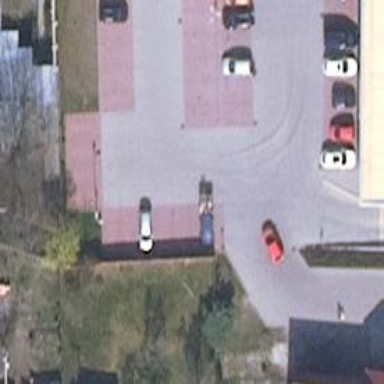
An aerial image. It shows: Road serving as parking aisle.